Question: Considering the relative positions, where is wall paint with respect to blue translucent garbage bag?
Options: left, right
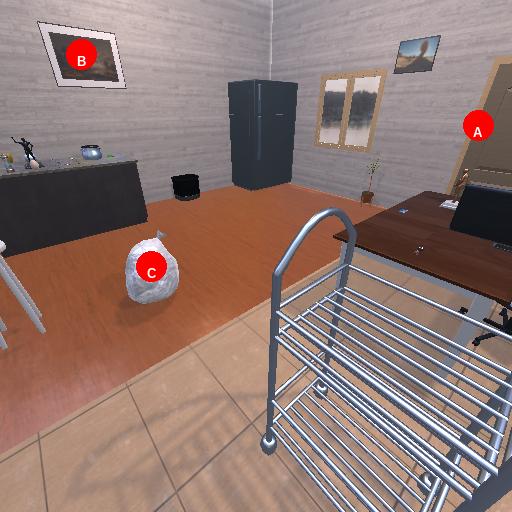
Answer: left